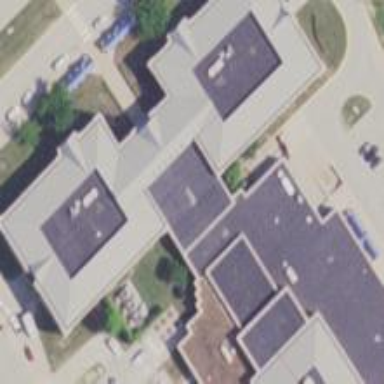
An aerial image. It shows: School.